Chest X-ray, AP view. Patient: 56 years old, sex F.
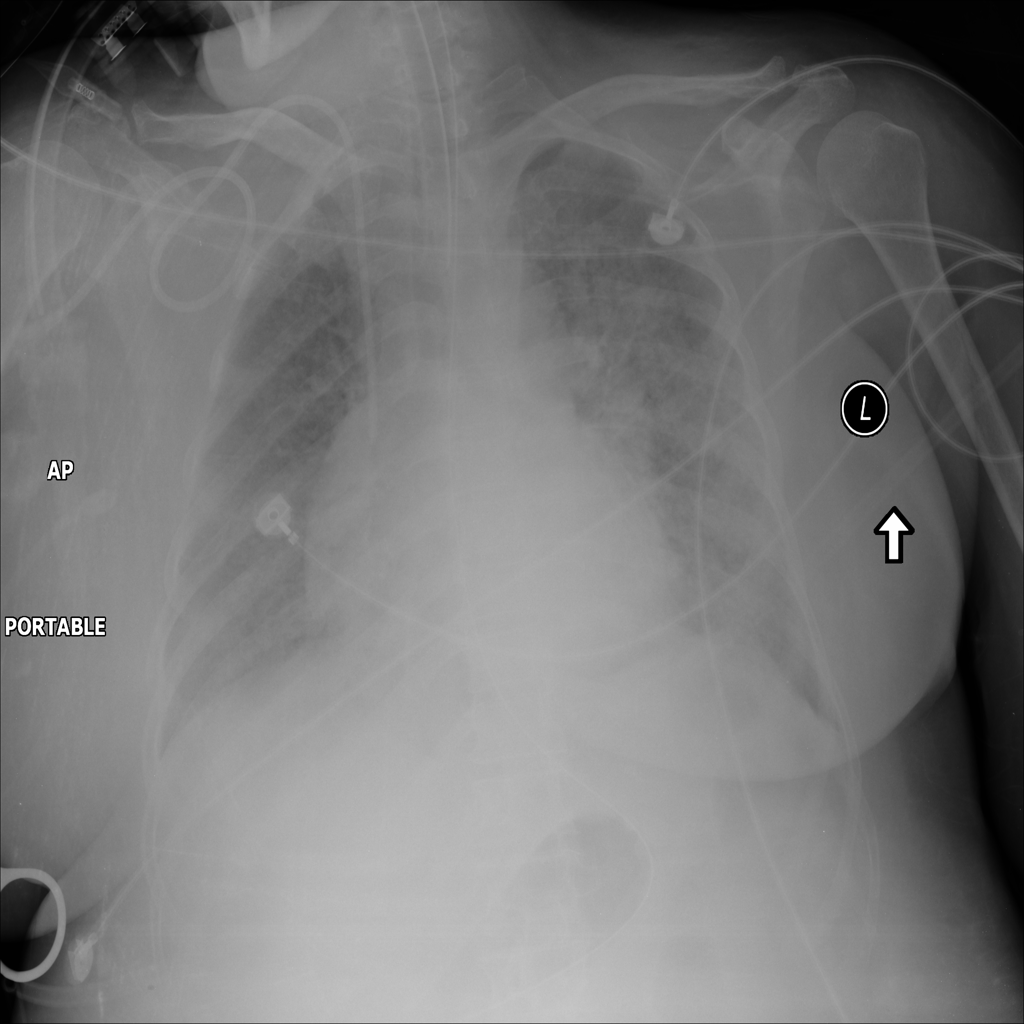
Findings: Edema, Infiltration